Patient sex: M
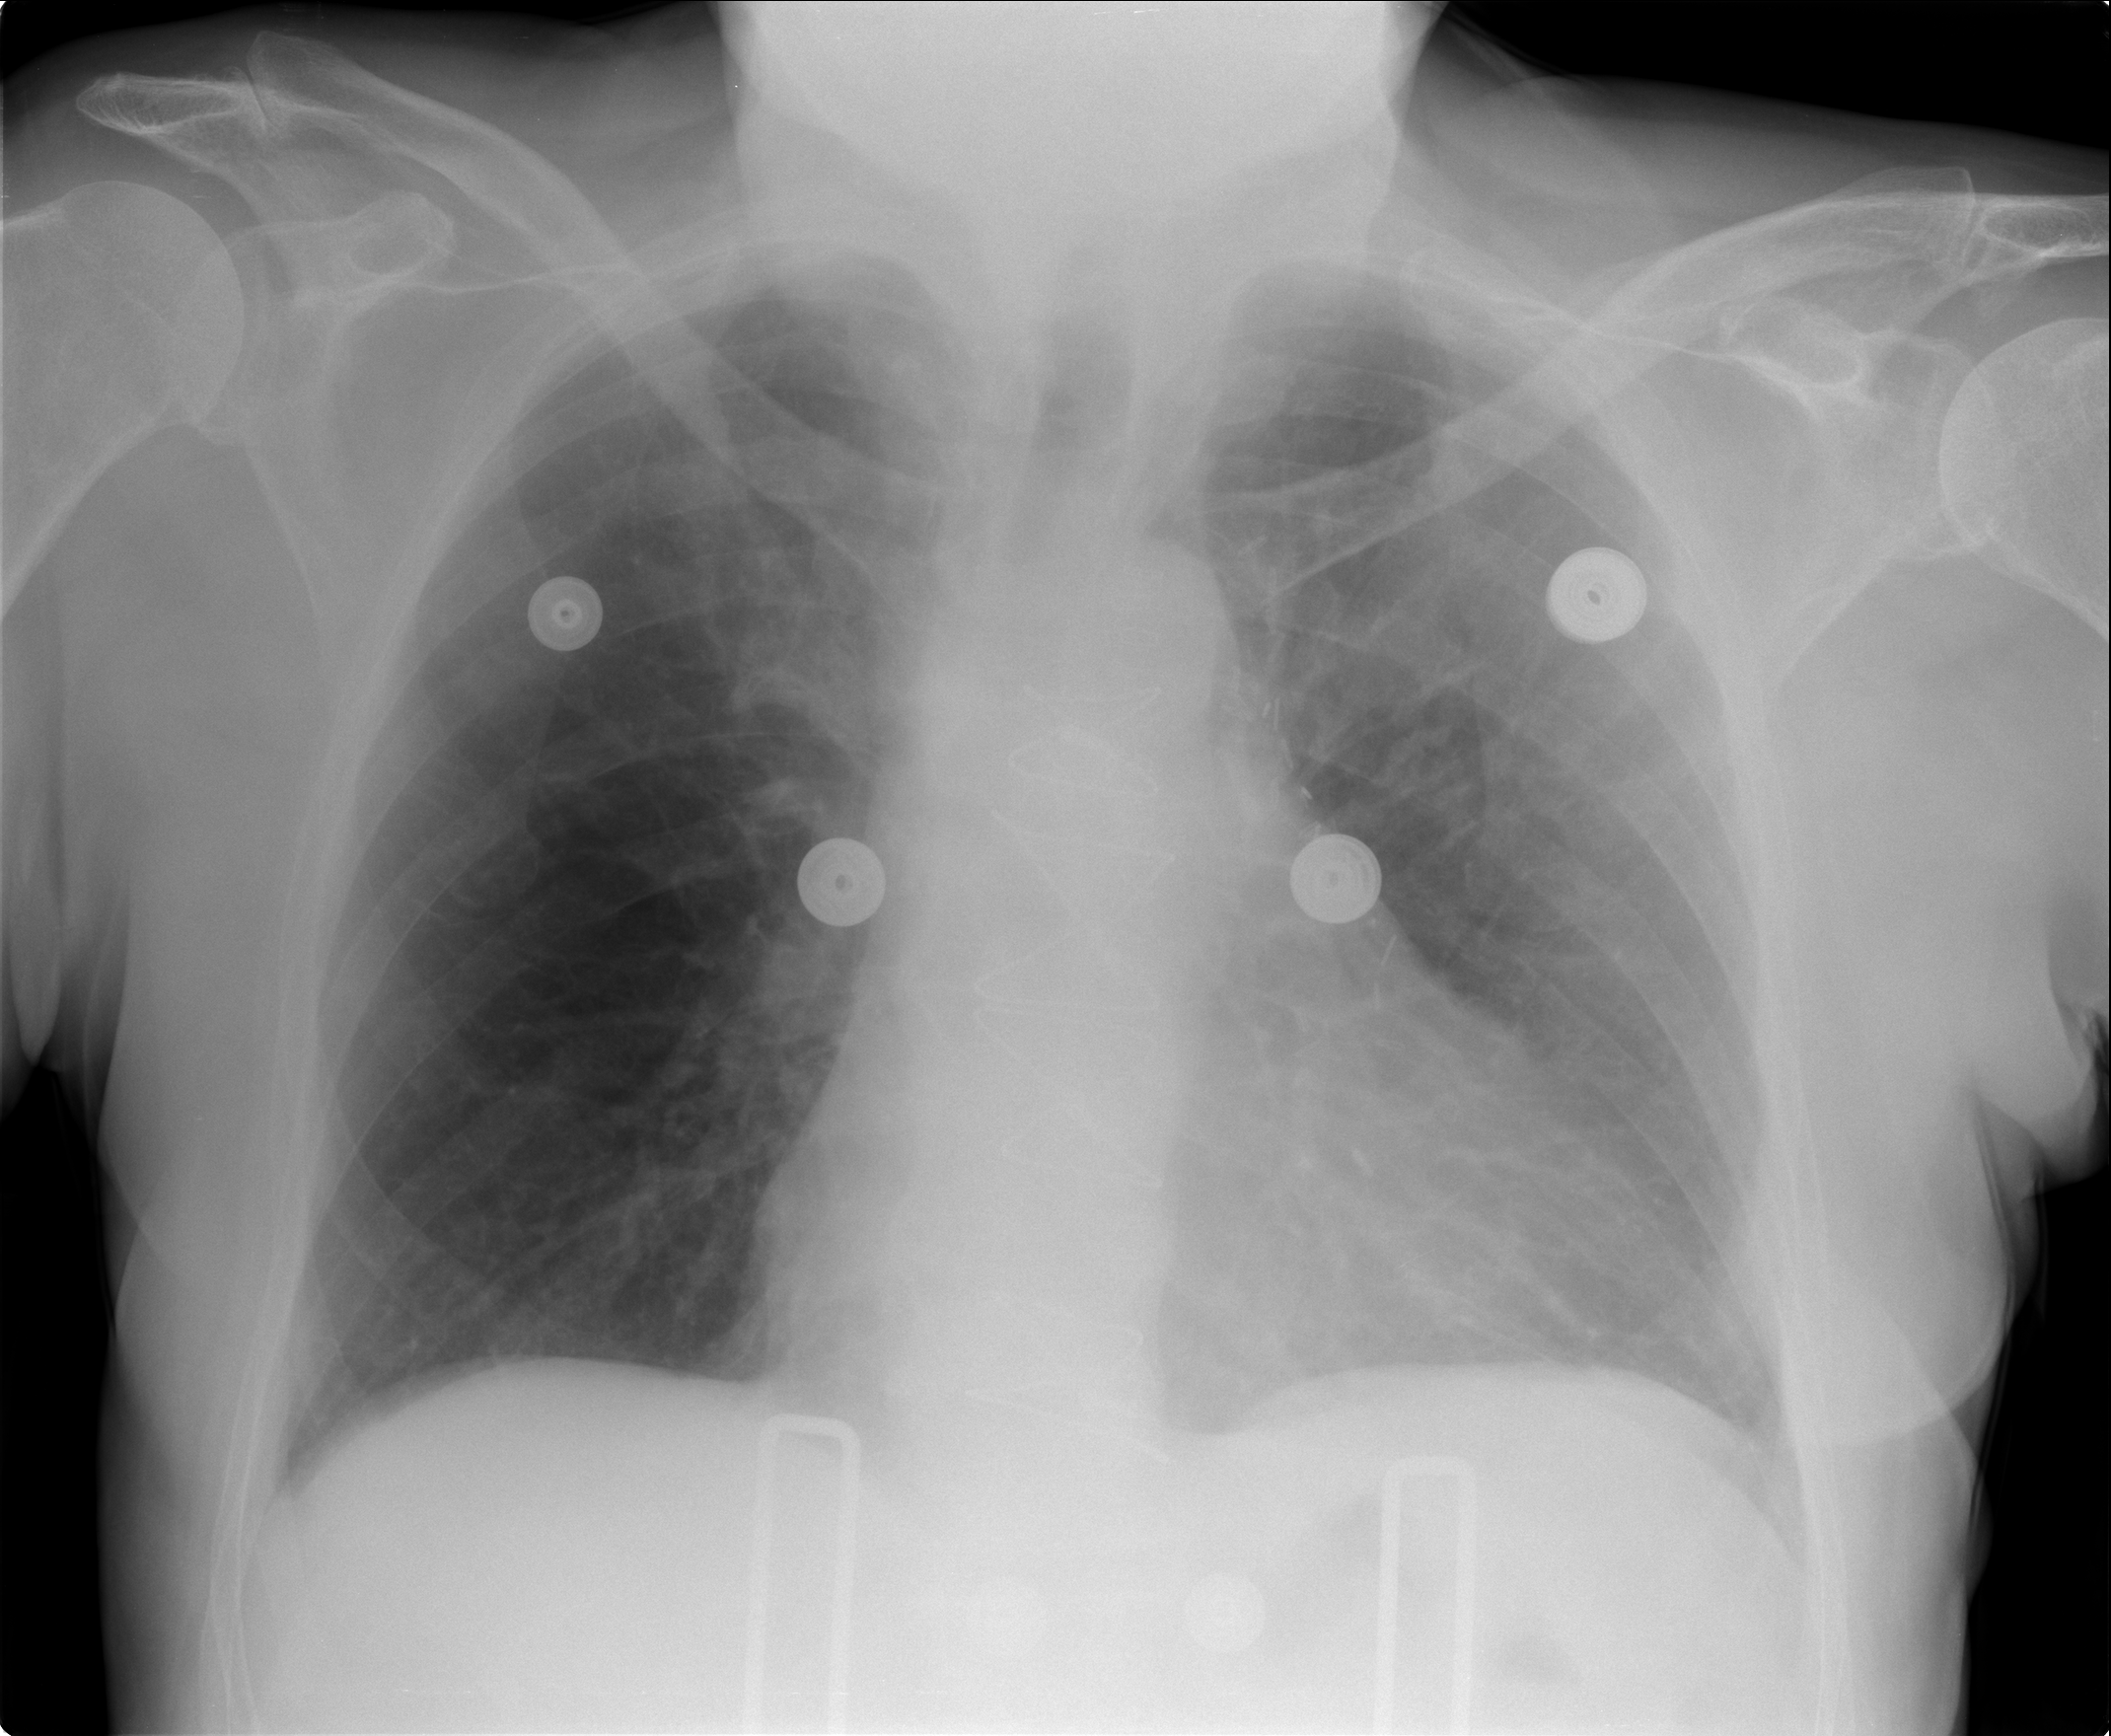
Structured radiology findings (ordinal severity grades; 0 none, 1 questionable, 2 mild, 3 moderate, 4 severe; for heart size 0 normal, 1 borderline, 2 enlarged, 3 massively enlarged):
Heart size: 2
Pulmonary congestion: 0
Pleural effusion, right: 0
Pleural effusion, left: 2
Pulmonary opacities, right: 0
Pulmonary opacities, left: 0
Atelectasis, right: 0
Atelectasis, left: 0